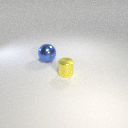
large blue metal sphere behind small yellow metal cylinder